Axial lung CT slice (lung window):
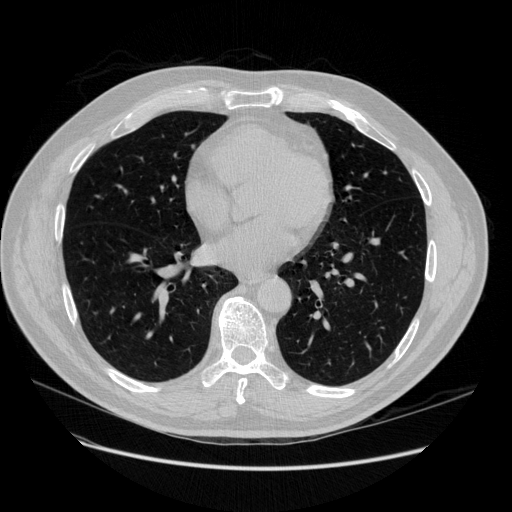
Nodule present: no